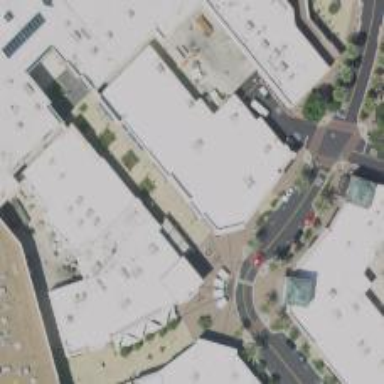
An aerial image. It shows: Retail building.